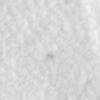
Label: no_change